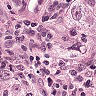
Metastatic tissue present: yes